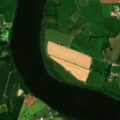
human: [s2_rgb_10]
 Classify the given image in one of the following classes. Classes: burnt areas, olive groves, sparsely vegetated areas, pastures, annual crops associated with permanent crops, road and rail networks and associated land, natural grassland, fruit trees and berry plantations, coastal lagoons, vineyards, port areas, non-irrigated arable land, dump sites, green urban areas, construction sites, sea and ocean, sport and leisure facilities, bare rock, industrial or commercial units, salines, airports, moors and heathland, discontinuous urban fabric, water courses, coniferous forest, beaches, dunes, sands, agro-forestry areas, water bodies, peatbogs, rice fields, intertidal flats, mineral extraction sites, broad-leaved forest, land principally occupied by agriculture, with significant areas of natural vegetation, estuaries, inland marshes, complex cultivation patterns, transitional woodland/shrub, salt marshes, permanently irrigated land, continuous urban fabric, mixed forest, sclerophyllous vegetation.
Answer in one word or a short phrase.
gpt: non-irrigated arable land, pastures, water courses